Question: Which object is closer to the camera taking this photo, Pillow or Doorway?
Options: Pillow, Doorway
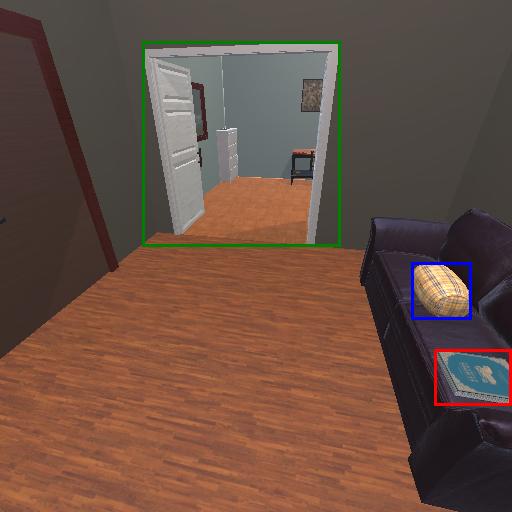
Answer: Pillow